Question: I created this in Excel. How can I create such an effect in my 'TChart'? As you can see, the gradient is based on the minimum/maximum values.

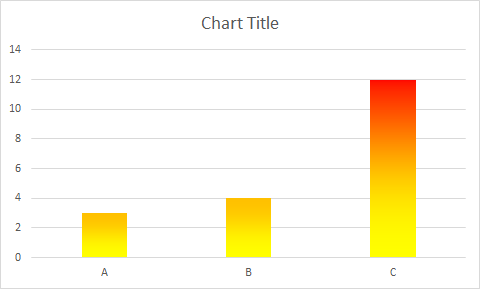
Answer: There is a GradientRelative property for the Bar series that should do this. However, I see it doesn't work as expected so I've added it to the defect list to be fixed for future releases (TJ71016478).